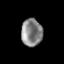
Tissue: prostate
Cell type: Endothelial cells
Senescence score: 0.2201
Nuclear area (px): 565
Mean DAPI intensity: 134.228